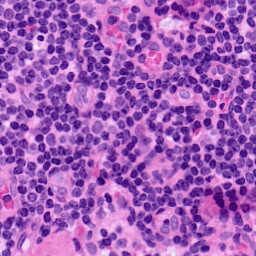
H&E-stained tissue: LymphNode